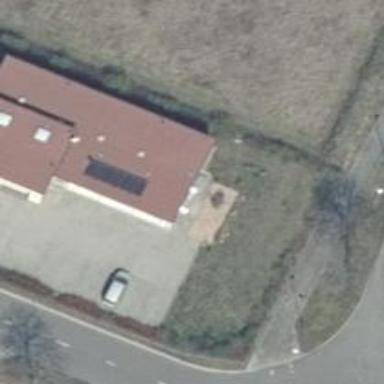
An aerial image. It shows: Ambulance station building.